Question: I have been trying and I don't really know how to solve this:
I need to style the title of the content like this:
Now, I've been trying to have 'position:absolute' some other stuff, but it just doesn't seem to work.

My code:
'''
<div class="content_item">
<div class="double_line"></div>
<h2>Ce facem</h2>
</div>
'''
css:
'''
.content_item>div{
border-top: 2px solid #c2c1c1;
border-bottom: 2px solid #a5a4a4;
display:inline-block;
width:100%;
height:5px;
position: absolute;
}
.content_item>h2{
text-align: center;
background-color: #ffffff;
}
'''
So what I wanted was to put the text over the line and a white background on the text.
fiddle: <URL>
Can you please help me?
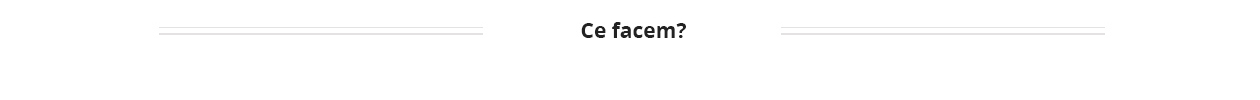
Answer: This fiddle kinda works:
<URL>
Anyway I wouldn't do that code for this purpose. Consider this:
Just use a div with a 'background image' (repeat-x) with those "borders"
Inside that div use a span, centered, and with a 'background:#fff;'
That is just better.
Check @drip answer to do what I described: <URL>